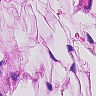
Metastatic tissue present: no